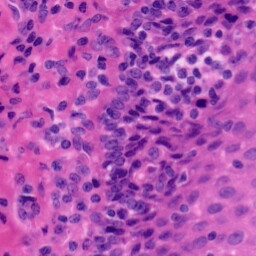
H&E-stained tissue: Tonsil